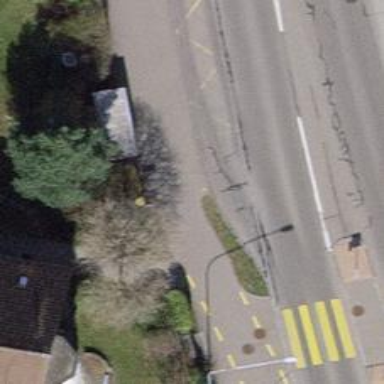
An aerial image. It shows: Post box is visible.